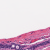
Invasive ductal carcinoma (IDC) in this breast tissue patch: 0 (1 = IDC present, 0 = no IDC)